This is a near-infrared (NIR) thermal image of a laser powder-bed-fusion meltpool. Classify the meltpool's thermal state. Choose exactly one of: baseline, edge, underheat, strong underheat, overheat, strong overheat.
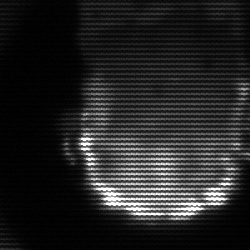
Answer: baseline